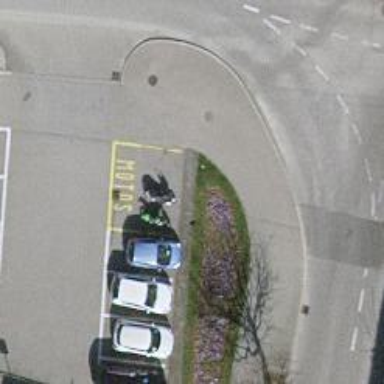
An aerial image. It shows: Motorcycle parking facility.